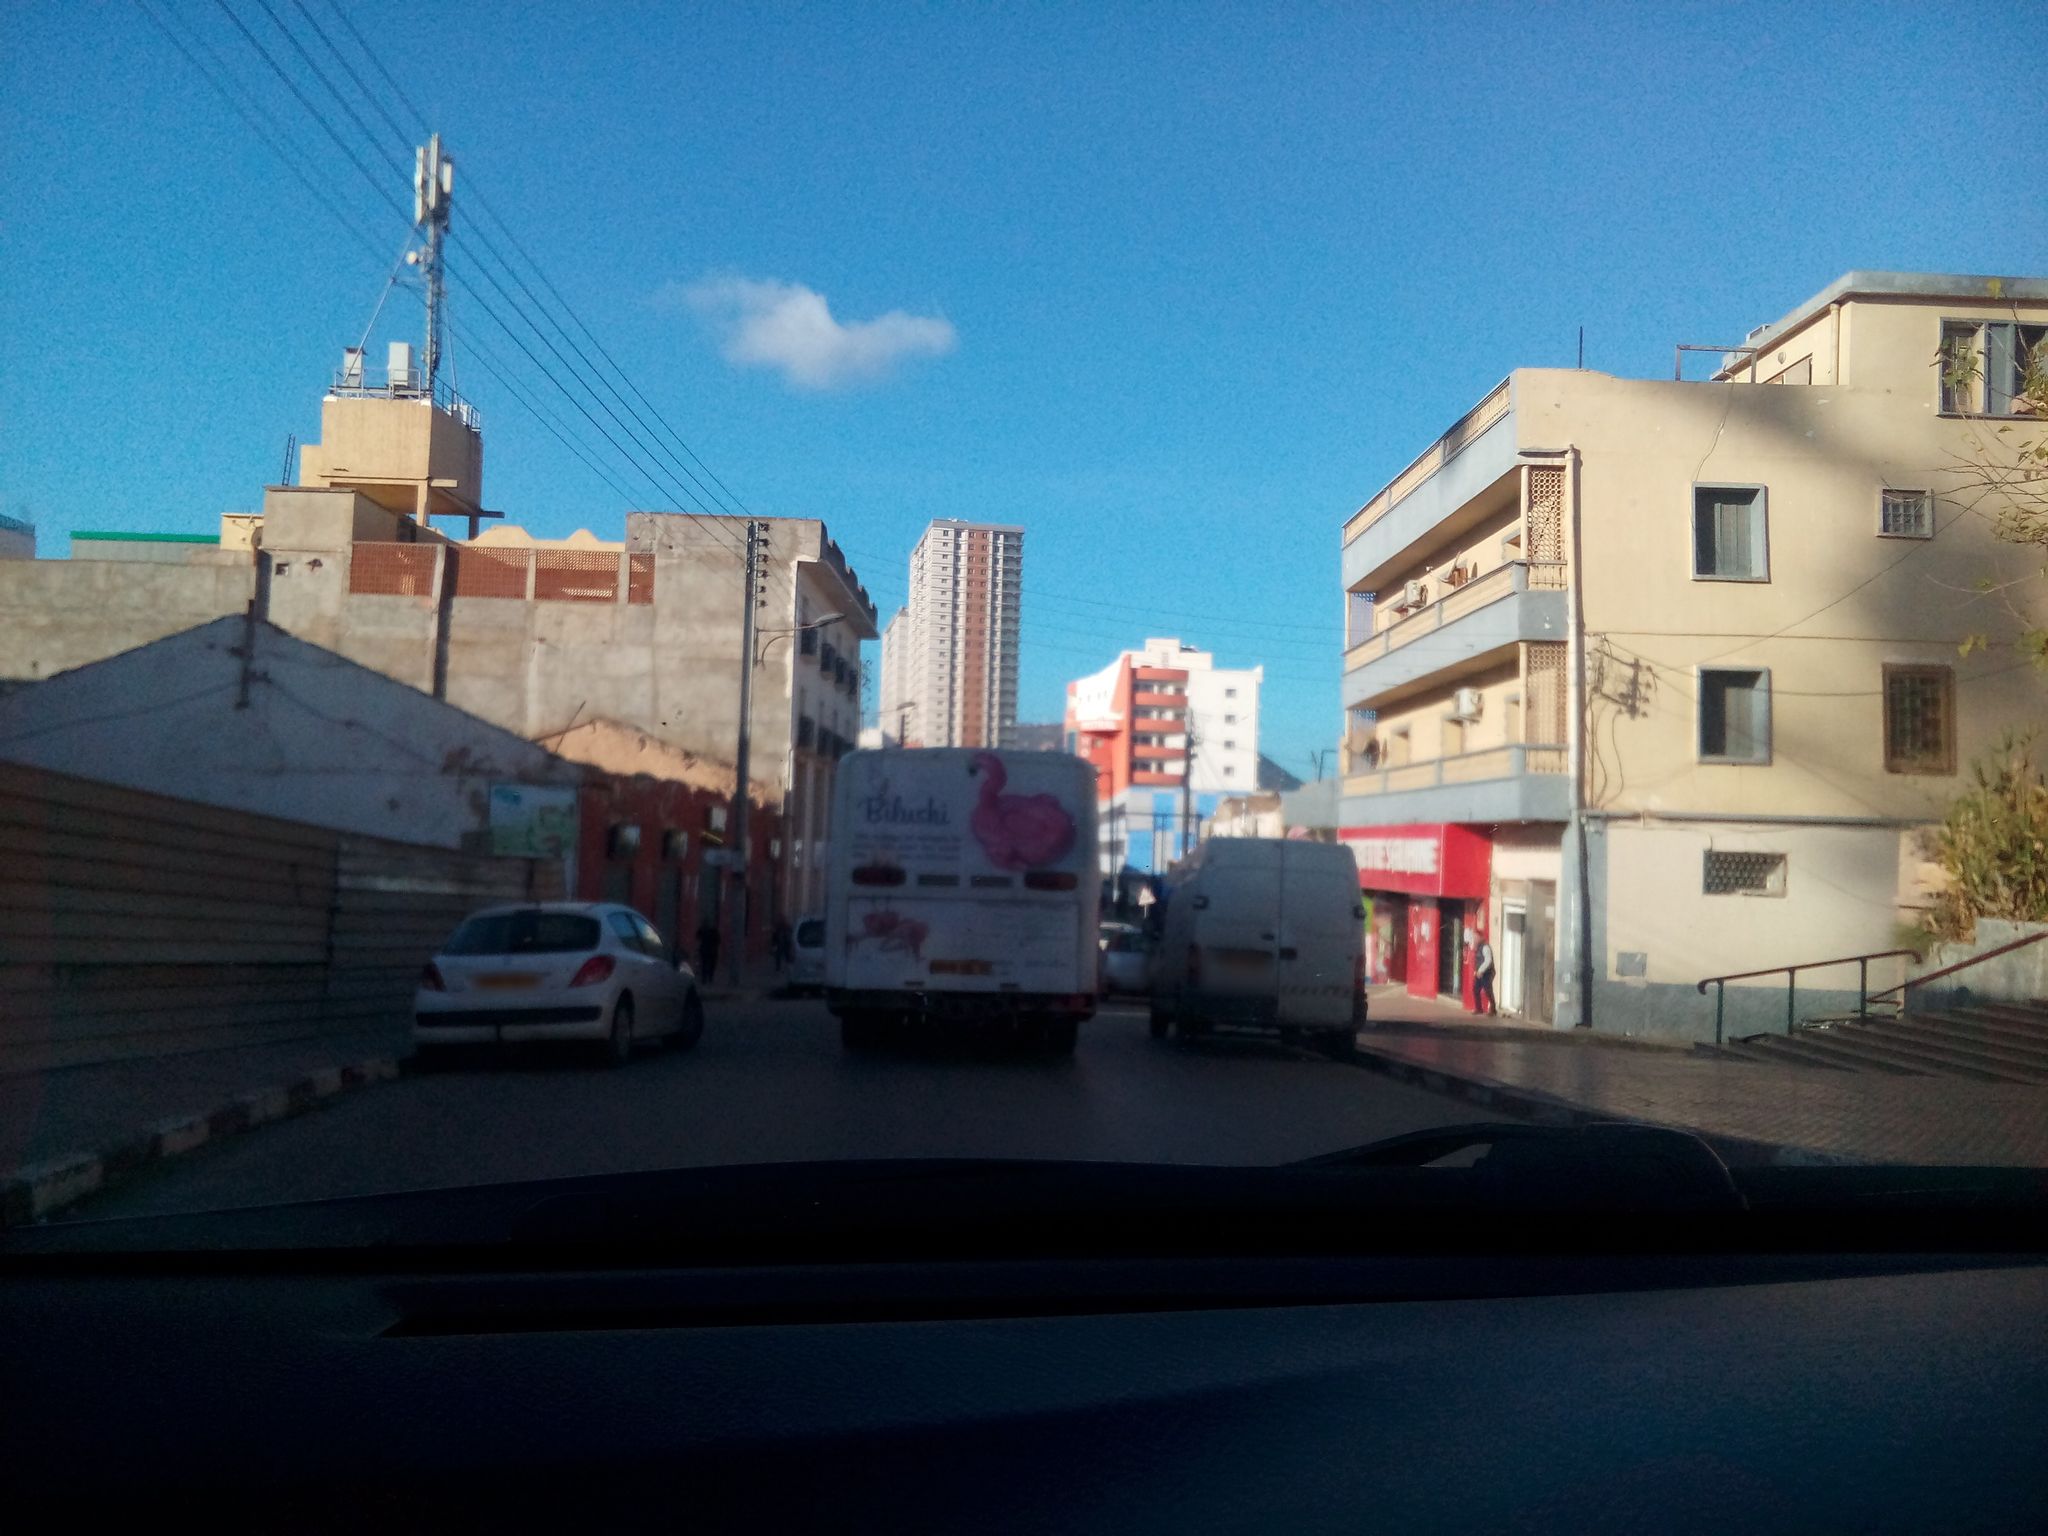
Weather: snowy
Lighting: day
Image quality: good
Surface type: driving surface
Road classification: secondary, secondary_link
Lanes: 2.0
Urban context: urban centre
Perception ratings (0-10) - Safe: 0.23, Lively: 7.1, Beautiful: 0.95, Boring: 1.84, Depressing: 6.59, Wealthy: 3.31